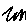
Label: zigzag